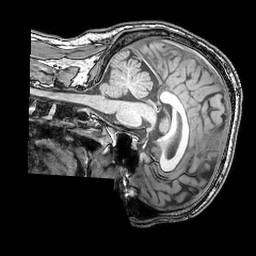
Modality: T1w
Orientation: sagittal
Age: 40
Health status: ill
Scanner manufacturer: philips
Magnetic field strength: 3 T
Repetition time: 0.007 s
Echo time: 0.003501 s